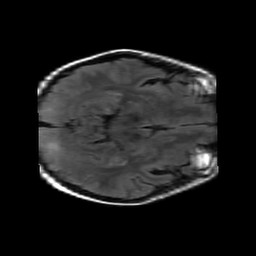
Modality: FLAIR
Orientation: axial
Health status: ill
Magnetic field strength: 3 T